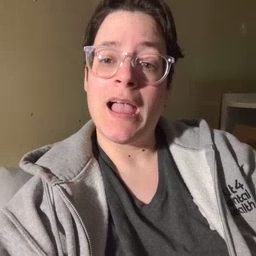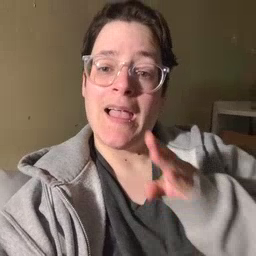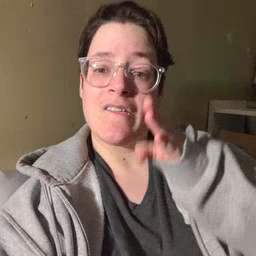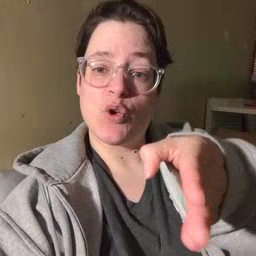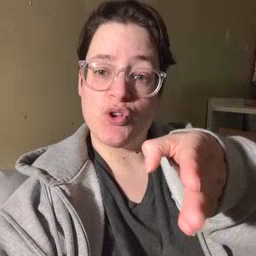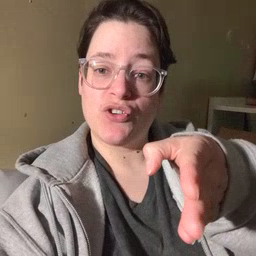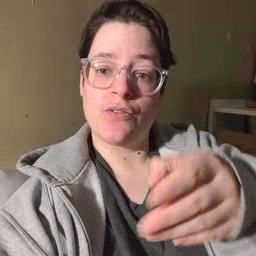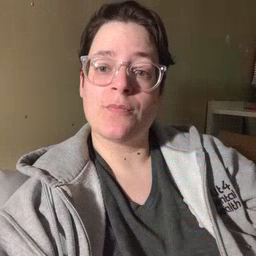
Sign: after